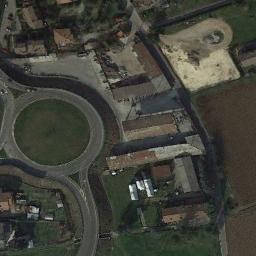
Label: roundabout